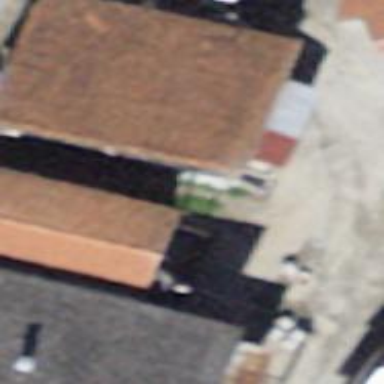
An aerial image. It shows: Building.